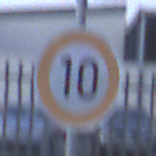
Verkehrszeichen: Geschwindigkeit10
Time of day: SunriseSunset
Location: Outdoor (Suburban)
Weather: PartlyCloudy
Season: NotSpecified
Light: Natural